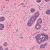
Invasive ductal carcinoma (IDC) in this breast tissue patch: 0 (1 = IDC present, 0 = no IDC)